Question: i'm using the <URL>, when i use the option to show
buttons next to the slider it doesn't work i don't know why

- -
i'm using this given code from the plugin web site
'''
$('#slider_example_3').datetimepicker({
addSliderAccess: true,
sliderAccessArgs: { touchonly: false }
});
'''
<URL>
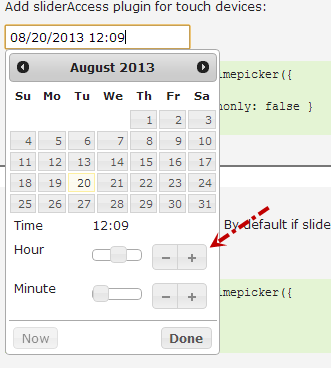
Answer: Is not working because you must include an additional script 'jquery-ui-sliderAccess.js'
I can't find any indication in the docs, but I found it be checking the examples on the site.
Script here: <URL>
Working demo: <URL>